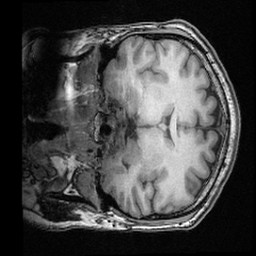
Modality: T1w
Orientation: coronal
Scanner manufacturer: ge
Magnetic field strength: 3 T
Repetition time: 0.008572 s
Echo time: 0.003384 s